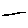
Label: line